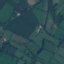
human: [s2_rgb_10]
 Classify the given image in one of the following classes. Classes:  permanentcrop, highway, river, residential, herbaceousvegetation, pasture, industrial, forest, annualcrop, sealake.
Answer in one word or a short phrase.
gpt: Pasture